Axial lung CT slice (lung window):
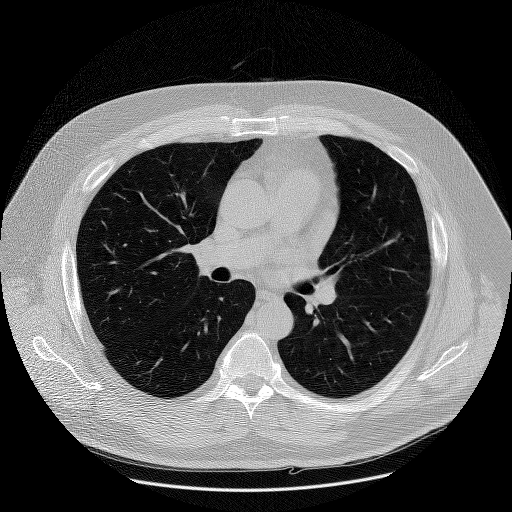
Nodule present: no